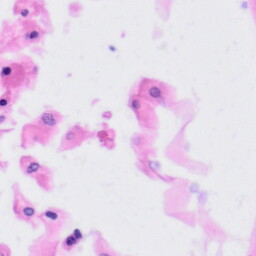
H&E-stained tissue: Tonsil